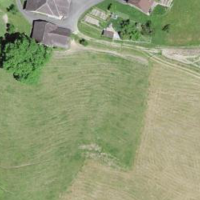
EUNIS habitat code: 52
Species observed at this site:
Matricaria discoidea